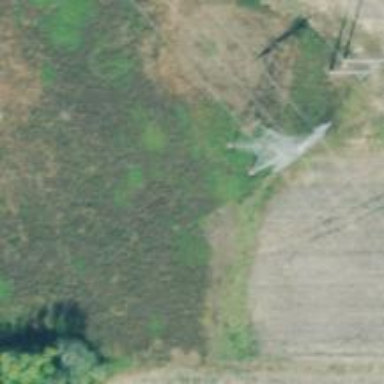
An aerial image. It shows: Lattice structure tower used for power distribution.